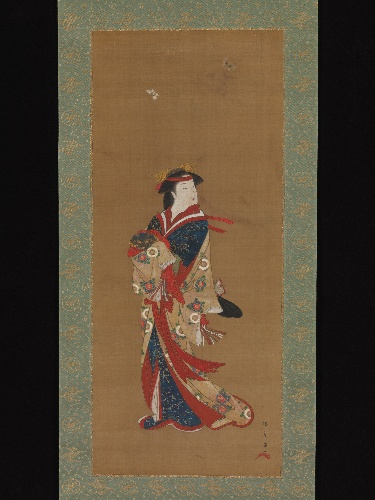
Artist: Katsukawa Shunshō　勝川春章
Artist bio: Japanese, 1726–1792
Date: 18th century
Object type: Hanging scroll
Classification: Paintings
Medium: Hanging scroll; ink and color on silk
Culture: Japan
Period: Edo period (1615–1868)
Dimensions: 40 3/4 x 12 1/2 in. (103.5 x 31.8 cm)
Department: Asian Art
Credit line: Charles Stewart Smith Collection, Gift of Mrs. Charles Stewart Smith, Charles Stewart Smith Jr., and Howard Caswell Smith, in memory of Charles Stewart Smith, 1914
Accession year: 1914
Repository: Metropolitan Museum of Art, New York, NY
Tags: Women|Butterflies